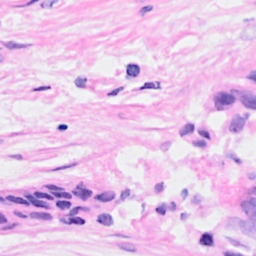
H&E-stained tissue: Breast